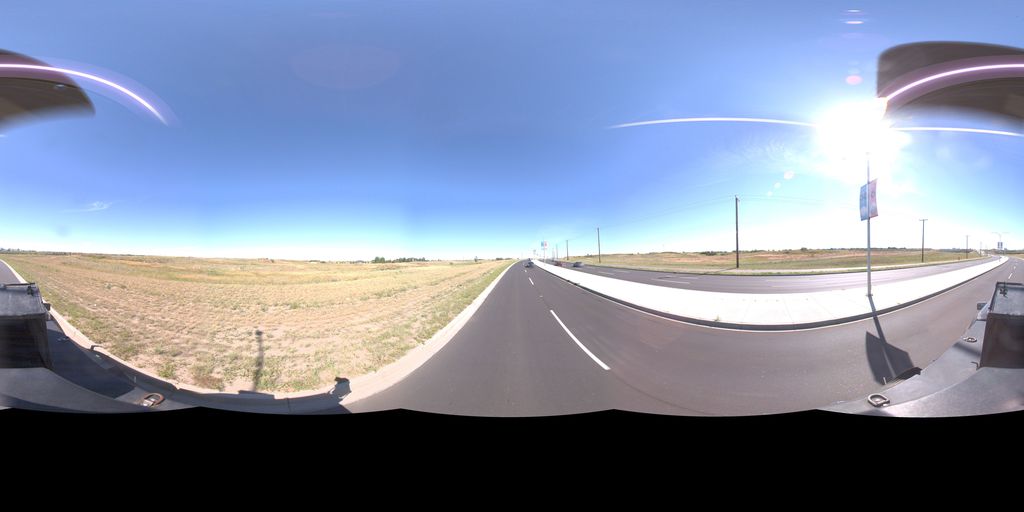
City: saskatoon